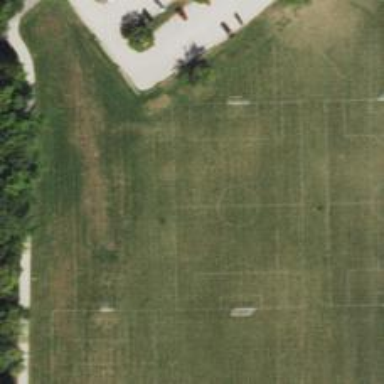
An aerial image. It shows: Leisure park with soccer pitch.